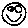
Label: smiley face